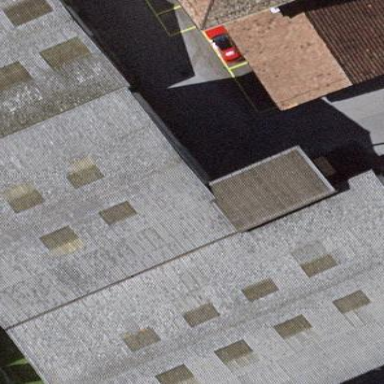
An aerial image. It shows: Industrial building.